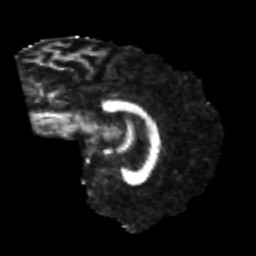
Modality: FA
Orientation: sagittal
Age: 26
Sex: male
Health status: healthy
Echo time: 0.074 s